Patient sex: F
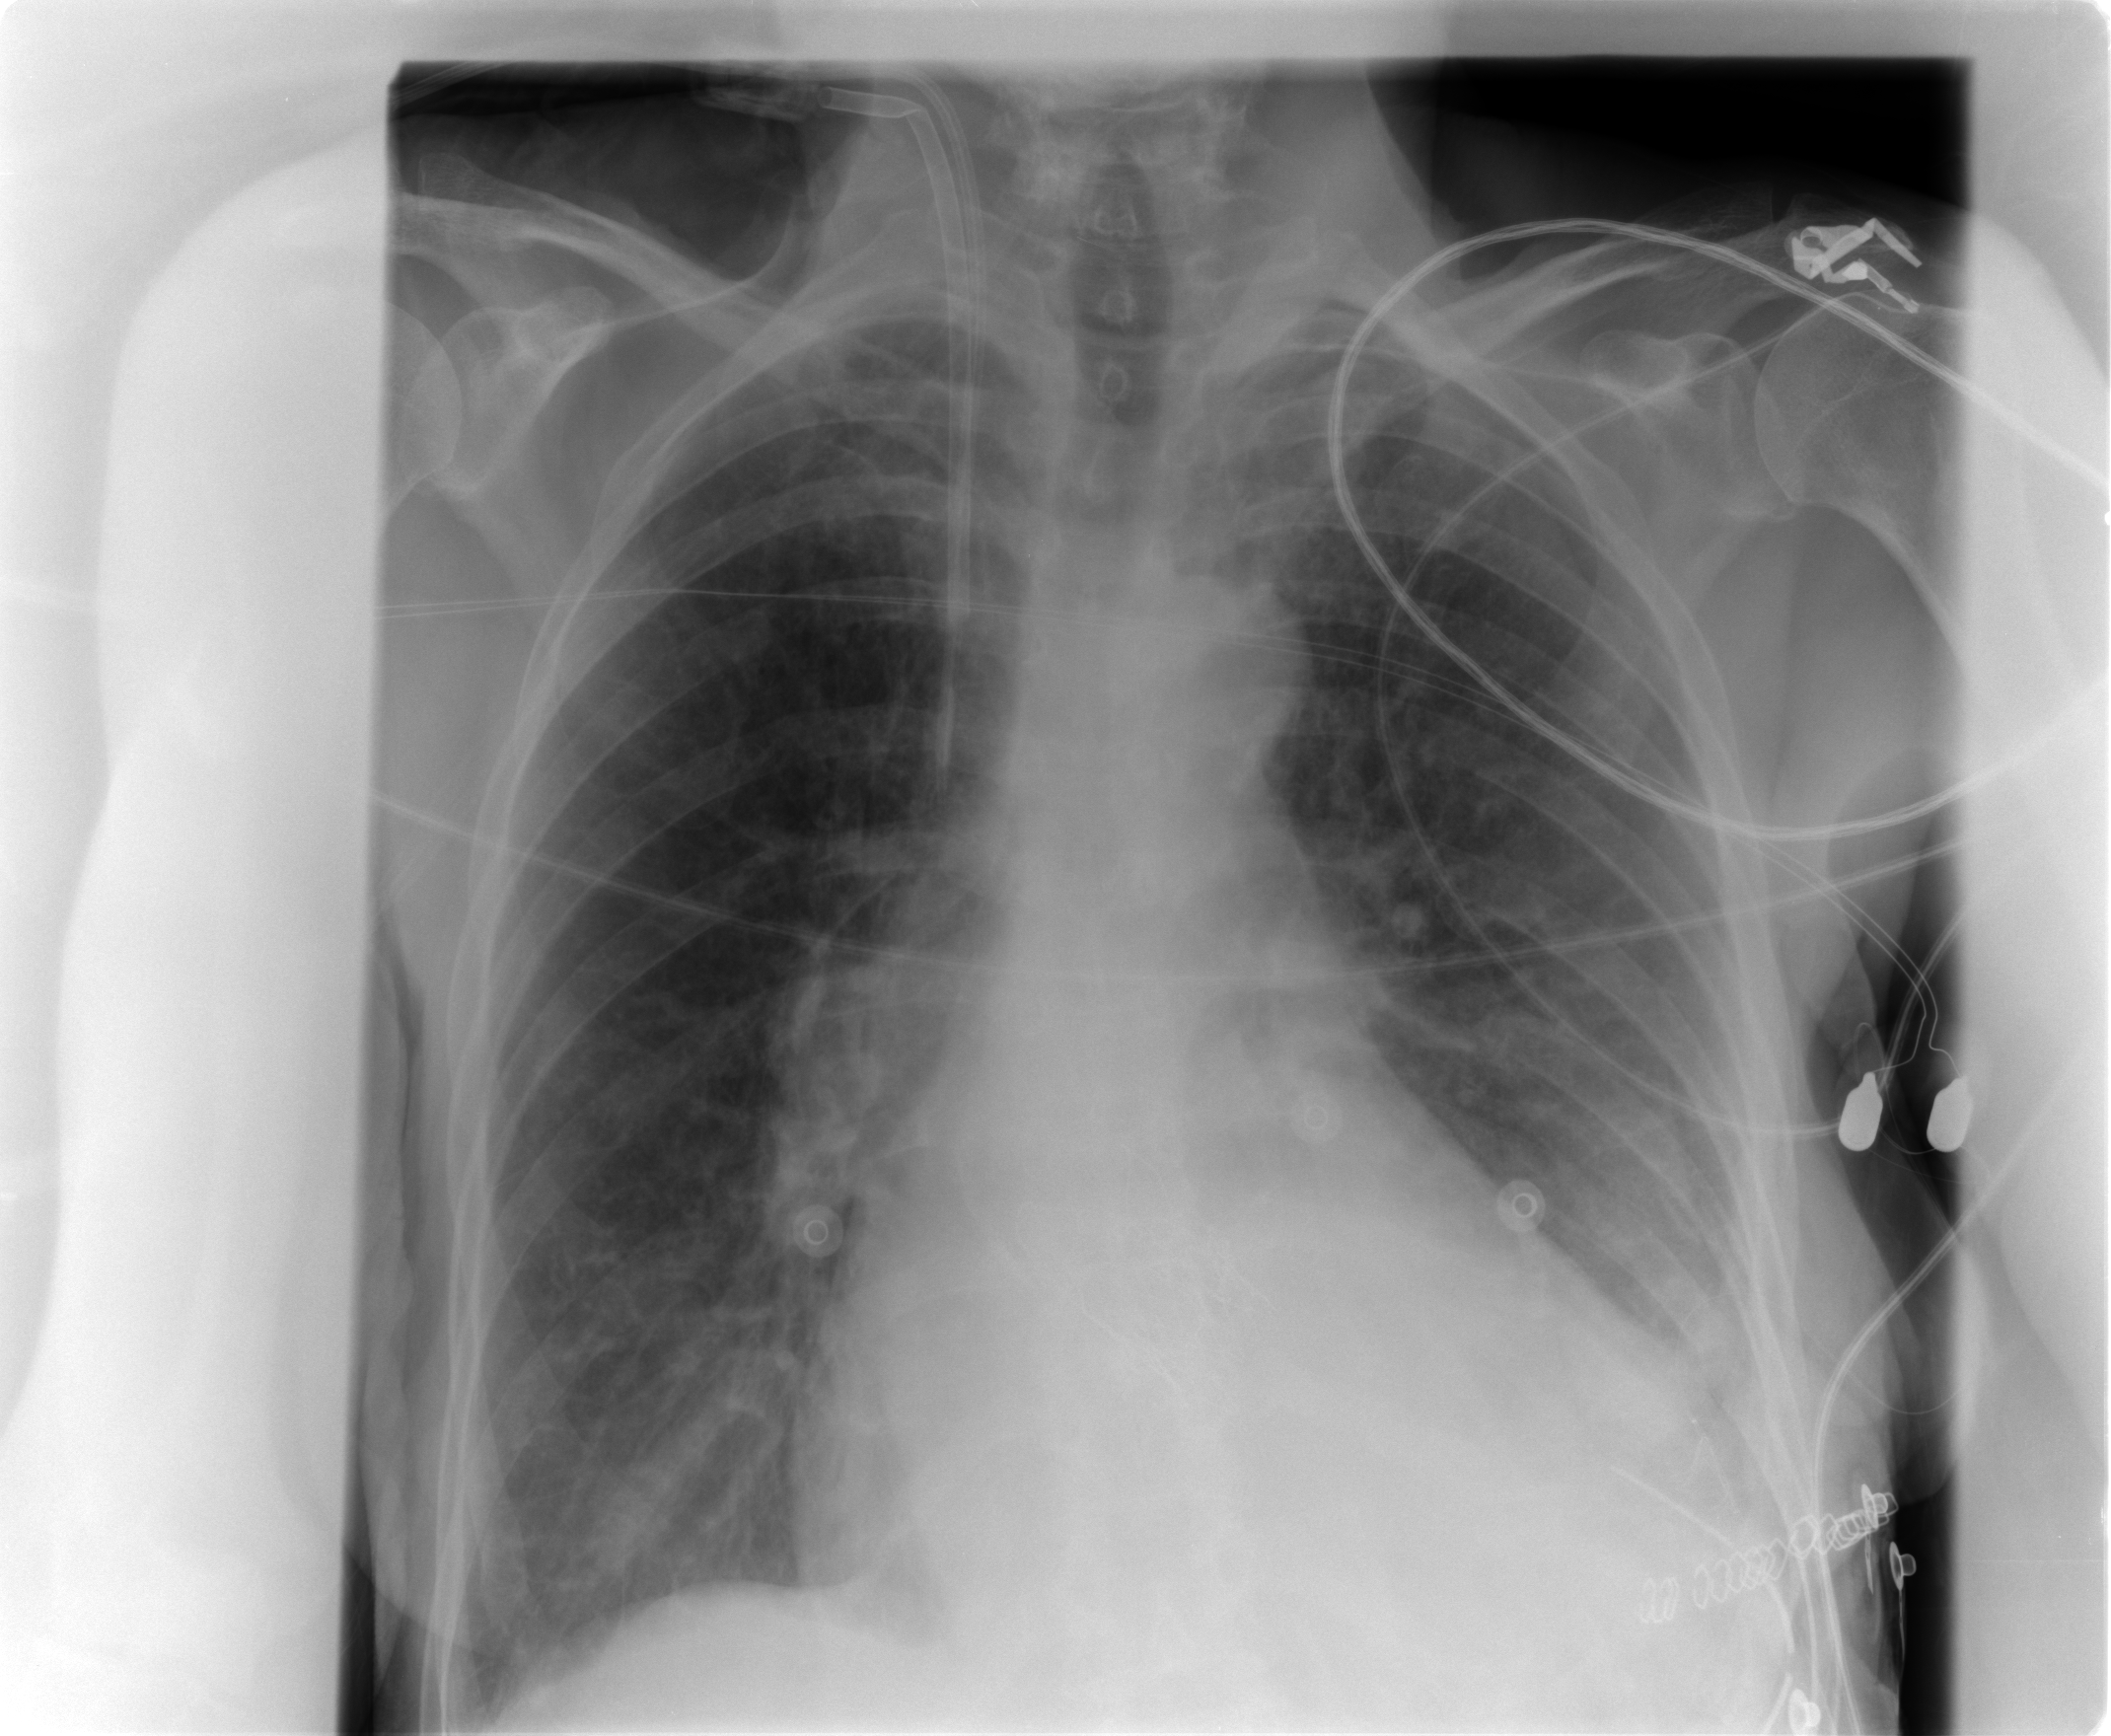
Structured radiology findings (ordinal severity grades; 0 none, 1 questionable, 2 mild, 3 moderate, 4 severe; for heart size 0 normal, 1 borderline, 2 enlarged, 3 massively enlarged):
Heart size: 2
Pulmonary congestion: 0
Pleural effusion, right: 0
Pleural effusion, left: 2
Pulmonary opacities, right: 0
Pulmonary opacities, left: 2
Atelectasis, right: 2
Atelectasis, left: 2